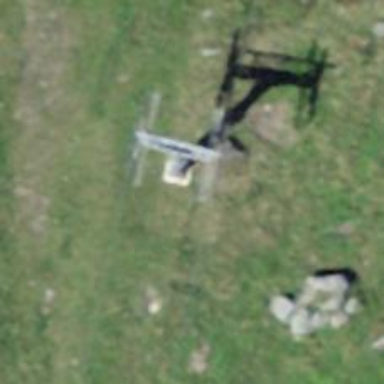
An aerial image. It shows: Pylon for aerialway.